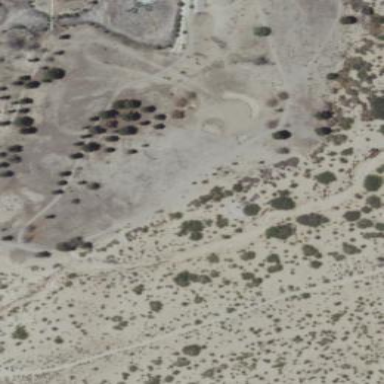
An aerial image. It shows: Area with grass used as rough in golf course.